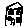
Label: house